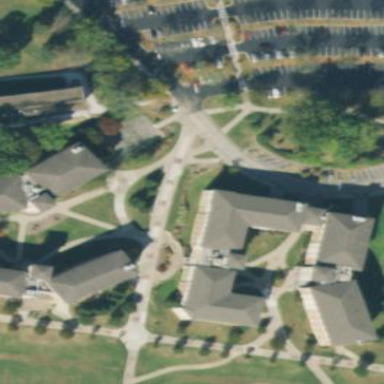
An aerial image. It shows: Light gray hipped-roof dormitory building with tan exterior.